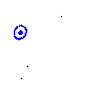
Particle: proton